Current action and preconditions to check: trajectory_clear

Your task: For each precondition in the list above, predict whether it will hold at this action.

Consider the current scene as observed from the mobile robot's camera, and analyze the predicted future states of all dynamic agents (e.g., people, animals, vehicles, or any moving entities) within the NEXT SECOND.

IMPORTANT: Only answer "very likely" if you are absolutely certain—based on strong, clear evidence—that a dynamic agent will violate the precondition in the predicted future state. Do NOT answer "very likely" for unlikely, ambiguous, or low-probability risks.

Ask yourself for each precondition: Is there a high probability, with clear and convincing evidence, that the predicted future states of any dynamic agent will interfere with the predicted future state of the currently executing action within the NEXT SECOND, causing that precondition to fail?

Assess the risk level based on these predictions. Use "likely" or "very likely" if motions create a clear risk of interference.

Use "neutral" or "improbable" if agents are nearby but their predicted paths are clearly diverging or non-conflicting.

Failure Risk Categories: "very improbable", "improbable", "neutral", "likely", "very likely"

Answer Format: Output ONLY the probability_of_failure value from these categories: "very improbable", "improbable", "neutral", "likely", "very likely"

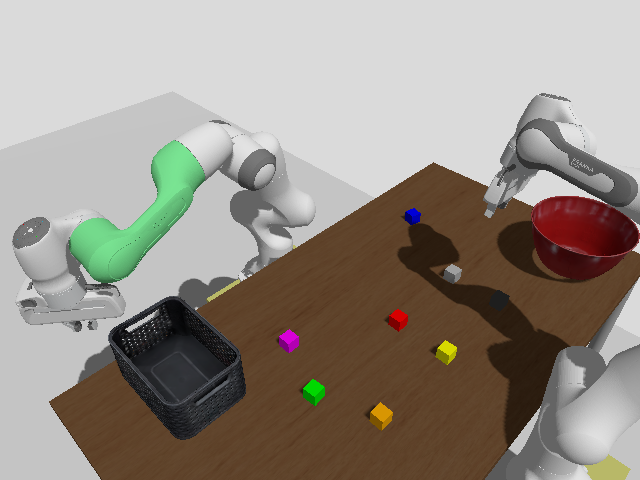

Answer: very improbable